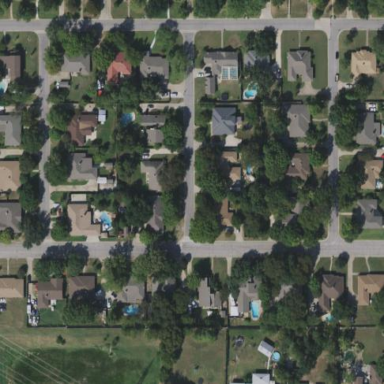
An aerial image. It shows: Residential area within neighborhood.